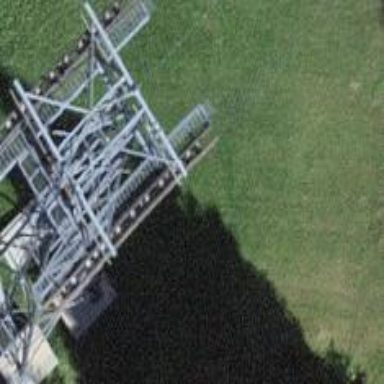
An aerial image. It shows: Pylon for aerialway.